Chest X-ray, AP view. Patient: 51 years old, sex F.
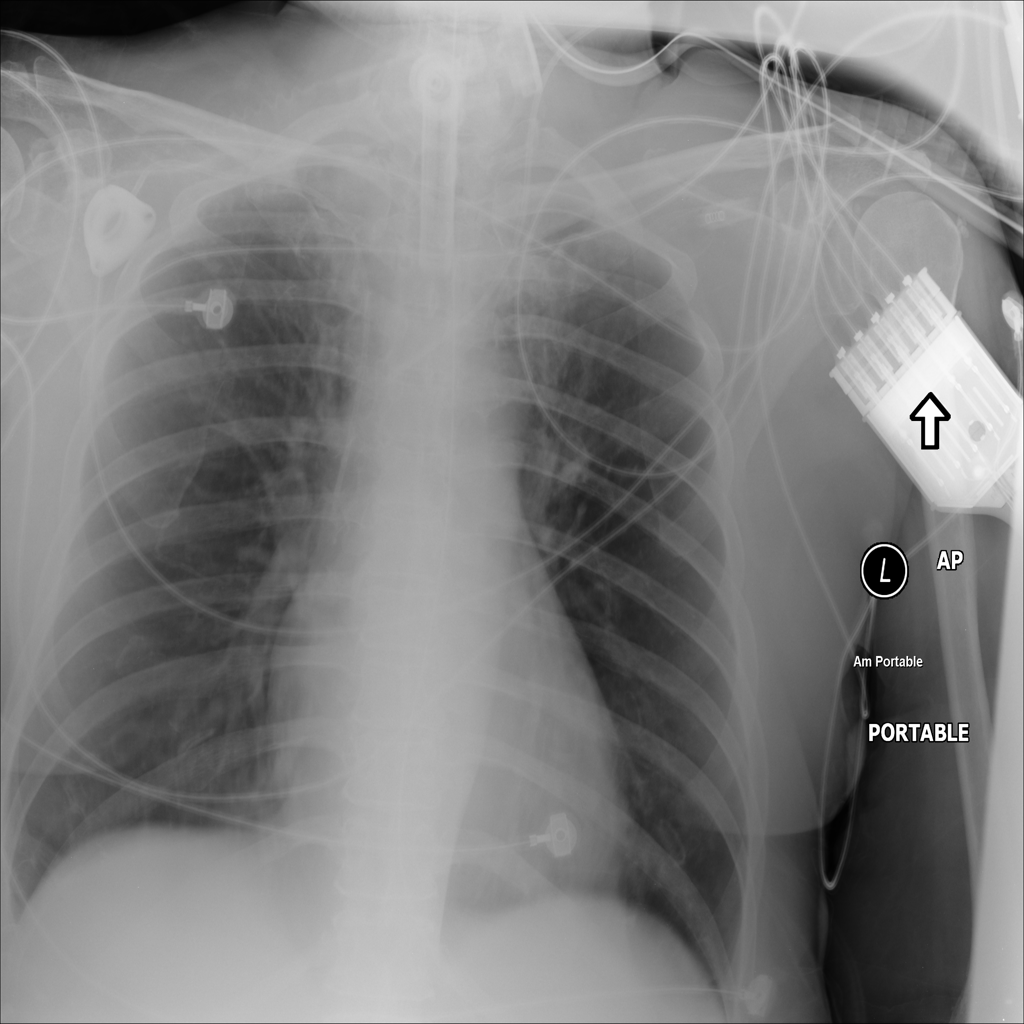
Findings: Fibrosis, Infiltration